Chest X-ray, PA view. Patient: 46 years old, sex F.
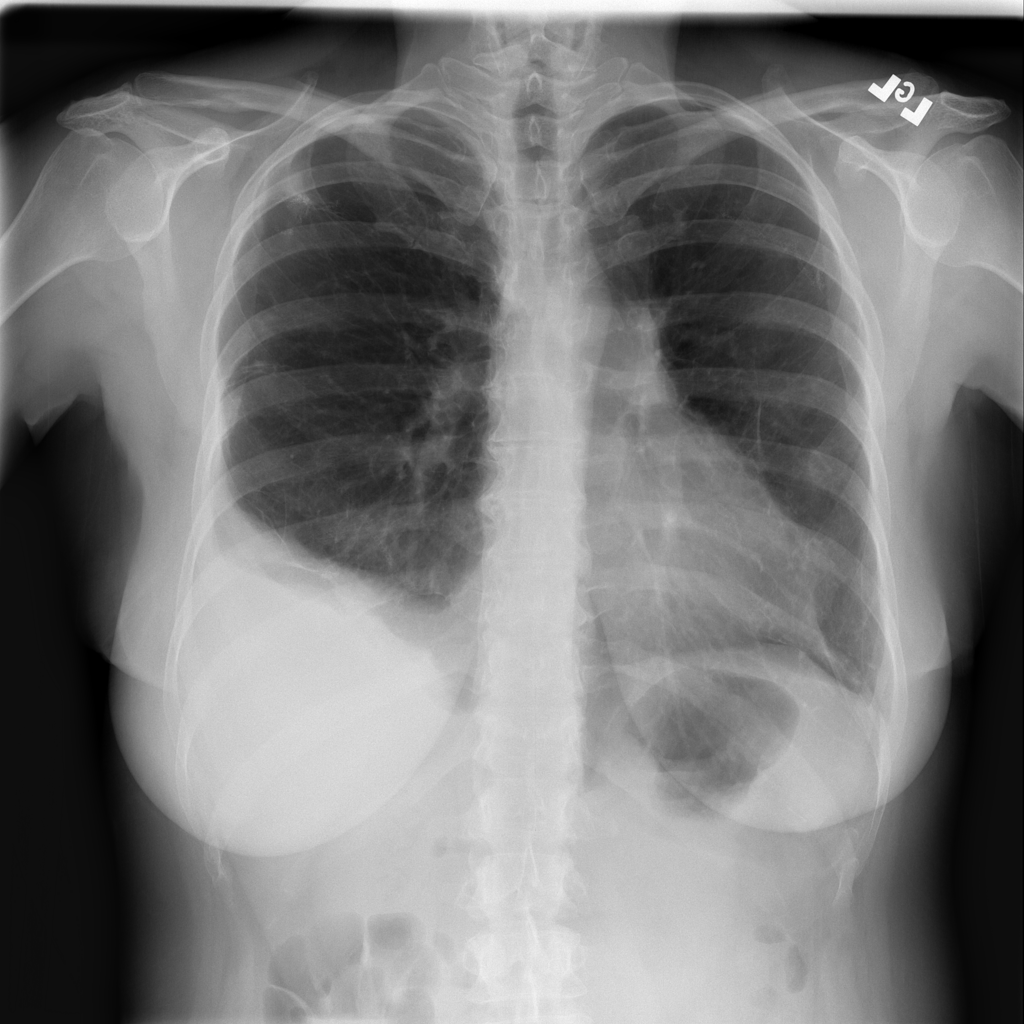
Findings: Pleural_Thickening